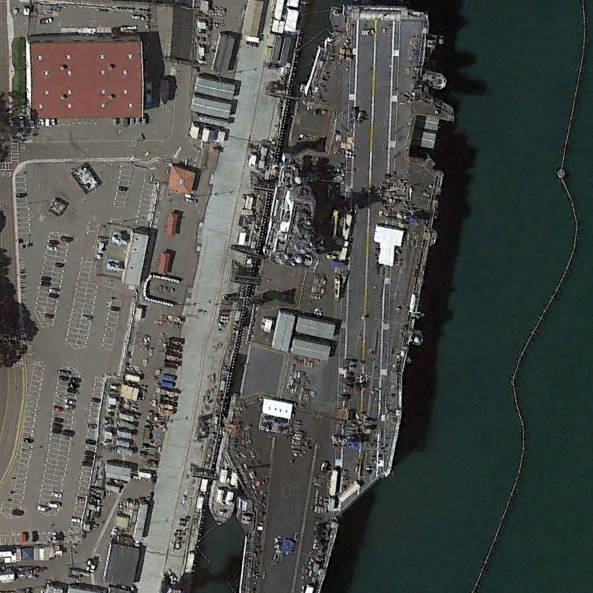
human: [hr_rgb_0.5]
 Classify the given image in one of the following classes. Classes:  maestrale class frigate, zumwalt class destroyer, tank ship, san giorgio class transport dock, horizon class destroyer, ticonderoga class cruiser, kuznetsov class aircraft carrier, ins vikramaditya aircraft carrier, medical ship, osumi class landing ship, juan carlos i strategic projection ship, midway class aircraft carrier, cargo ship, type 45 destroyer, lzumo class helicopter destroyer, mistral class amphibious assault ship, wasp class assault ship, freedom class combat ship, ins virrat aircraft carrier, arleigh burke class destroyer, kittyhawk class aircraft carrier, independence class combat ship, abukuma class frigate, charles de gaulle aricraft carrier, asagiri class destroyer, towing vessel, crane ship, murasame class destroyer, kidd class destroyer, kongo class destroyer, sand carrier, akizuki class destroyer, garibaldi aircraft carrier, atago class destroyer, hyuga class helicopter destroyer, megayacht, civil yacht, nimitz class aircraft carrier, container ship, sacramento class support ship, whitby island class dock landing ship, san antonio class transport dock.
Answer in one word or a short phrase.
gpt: Nimitz class aircraft carrier